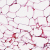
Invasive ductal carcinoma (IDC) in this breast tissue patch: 0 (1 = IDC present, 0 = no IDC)